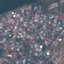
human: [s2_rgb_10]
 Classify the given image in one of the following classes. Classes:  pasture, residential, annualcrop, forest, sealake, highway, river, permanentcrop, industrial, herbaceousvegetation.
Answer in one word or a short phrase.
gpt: Residential